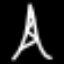
Label: The Eiffel Tower